Question: I have a dataset which as far as I know is correct. It looks as below.
<URL>
'''
QuoteStatus Quoteid batchID EffDate Iteration Months Revenue
1 Block Ready 275576 900265 3/1/2019 1 1096 635791
2 Block Ready 275654 900265 3/1/2019 1 1096 635791
3 Sold 275654 900265 3/1/2019 2 1096 635791
'''
However, I have a requirement that when a certain combination of columns put together, each record has to be unique.
From the resultset - I see this as a duplicate record because the combination of QuoteStatus = 'Block Ready' and Iteration = '1' repeats more than once. (Even though QuoteID is distinct)
I do not want row 1 to appear and I cannot simply remove "QuoteID" from Select statement because I want it to display .
I have tried ROW_NUMBER ( ) OVER ( PARTITION BY QuoteId Order by QuoteID ) as ROW_Partition. However the result is not what i am looking for. I cannot exlclude ROW_Partition = '1' because that would still leave row 2.

'''
QuoteStatus Quoteid batchID EffDate Iteration ROW_Partition Months Revenue
1 Block Ready 275576 900265 3/1/2019 1 1 1096 635791
2 Block Ready 275576 900265 3/1/2019 1 2 1096 635791
3 Block Ready 275576 900265 3/1/2019 1 3 1096 635791
4 Block Ready 275576 900265 3/1/2019 1 4 1096 635791
5 Block Ready 275654 900265 3/1/2019 1 1 1096 635791
6 Block Ready 275654 900265 3/1/2019 1 2 1096 635791
7 Block Ready 275654 900265 3/1/2019 1 3 1096 635791
8 Block Ready 275654 900265 3/1/2019 1 4 1096 635791
9 Sold 275654 900265 3/1/2019 2 5 1096 635791
10 Sold 275654 900265 3/1/2019 2 6 1096 635791
11 Sold 275654 900265 3/1/2019 2 7 1096 635791
12 Sold 275654 900265 3/1/2019 2 8 1096 635791
'''
I want to remove row 1 without explicitly excluding the QuoteID = '275576' because this could happen to many other Quotes.
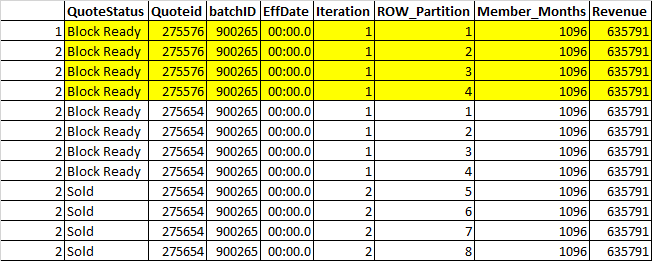
Answer: I think you want to calculate the row number based on the columns you want to be distinct, keeping in mind that to filter on ROW_NUMBER you'll need to wrap it in a subquery or CTE (<URL>:
'''
ROW_NUMBER() OVER (PARTITION BY QuoteStatus, Iteration ORDER BY QuoteID) as seqnum
'''
You can then filter on this value.